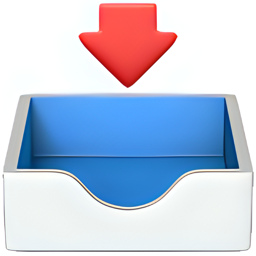
Name: inbox tray
Emoji: 📥
Group: Objects
Sub-group: mail